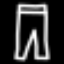
Label: pants